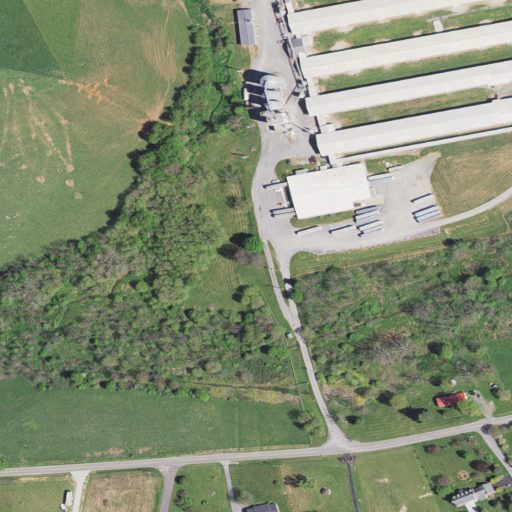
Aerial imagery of valley in Virginia named Childers Hollow containing pasture, high intensity development, low intensity development, barren land, open development, medium intensity development, and deciduous forest